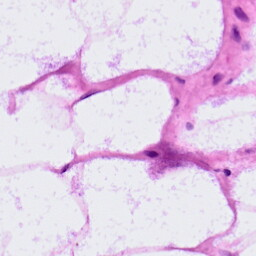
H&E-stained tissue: LymphNode